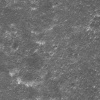
Atmospheric dust classification: not_dusty